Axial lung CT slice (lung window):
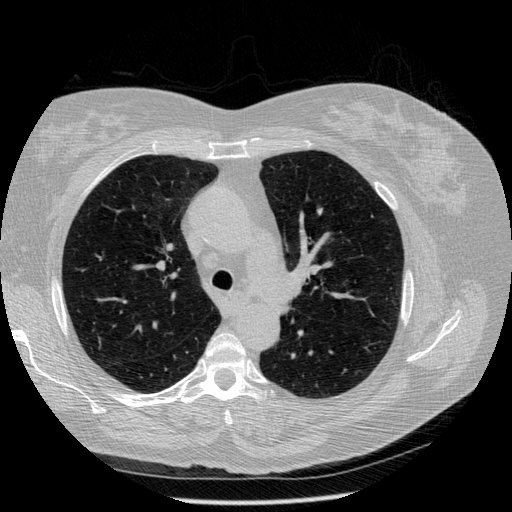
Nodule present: no